Question: I have a fixed width div which I want to display on the right side in a container. On the left side I want to display a div so that its text expands below the right side div after the right div ends. Please see the image below:

Here's what I'm currently trying:
'''
<div class="wrapper">
<div class="left">Lorem ipsum dolor sit amet, consectetur adipiscing elit. In eu ipsum augue. </div>
<div class="right">float right.</div>
</div>
'''
'''
.wrapper{
overflow: hidden;
border: 1px solid red;
width: 300px;
}
.left{
float: left;
width: 200px;
background: brown;
}
.right{
float: right;
width: 100px;
background: green;
}
'''
<URL>
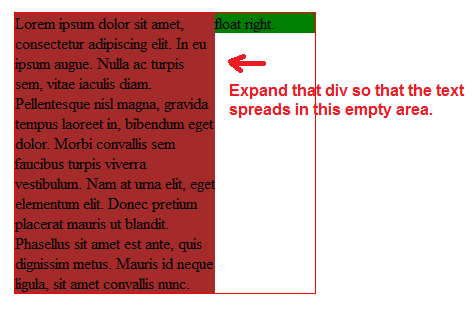
Answer: Change the order of your divs to the following:
'''
<div class="wrapper">
<div class="right">float right.</div>
<div class="left">Lorem ipsum dolor sit amet, consectetur adipiscing elit. In eu ipsum augue. Nulla ac turpis sem, vitae iaculis diam. Pellentesque nisl magna, gravida tempus laoreet in, bibendum eget dolor. Morbi convallis sem faucibus turpis viverra vestibulum. Nam at urna elit, eget elementum elit. Donec pretium placerat mauris ut blandit. Phasellus sit amet est ante, quis dignissim metus. Mauris id neque ligula, sit amet convallis nunc.</div>
</div>
'''
And change your left CSS class to :
'''
.left {
background: brown;
}
'''
<URL>